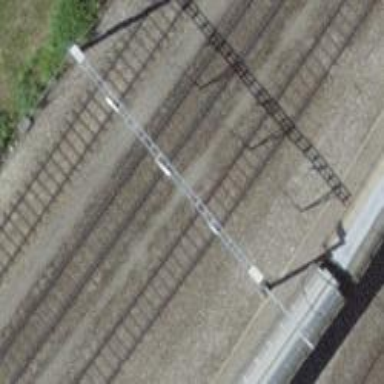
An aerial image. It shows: Single-track electrified railway with contact line. It is spur line for service.